Interaction volume radius: 10 \u00c5
Interaction volume height: 10 \u00c5
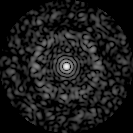
Disorder parameter: 0.8263